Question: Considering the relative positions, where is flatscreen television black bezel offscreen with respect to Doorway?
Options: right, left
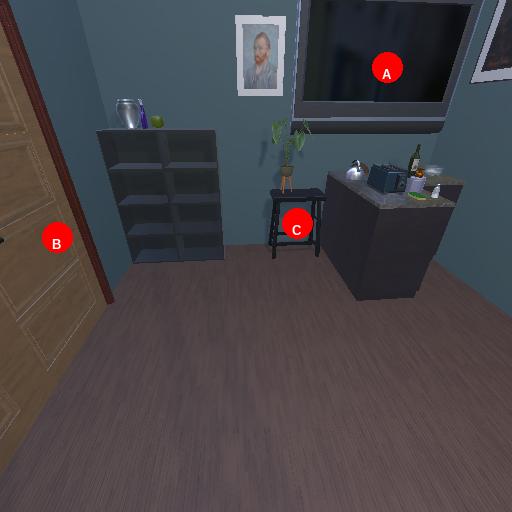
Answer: right